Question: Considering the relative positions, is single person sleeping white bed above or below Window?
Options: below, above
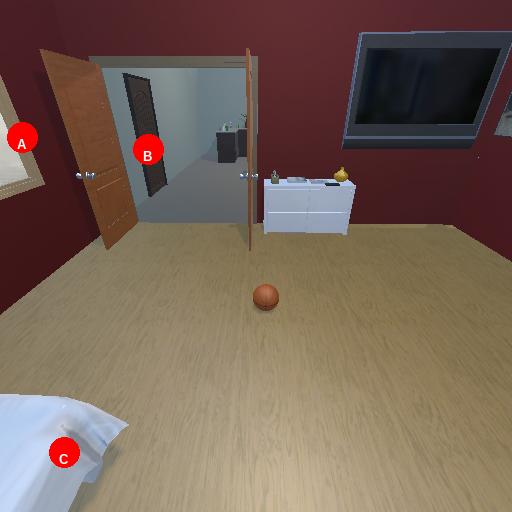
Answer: below